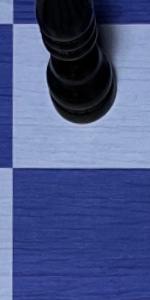
Label: Empty